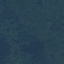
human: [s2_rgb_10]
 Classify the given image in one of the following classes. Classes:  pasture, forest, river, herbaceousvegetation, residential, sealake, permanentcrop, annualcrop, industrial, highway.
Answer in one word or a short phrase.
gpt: Forest